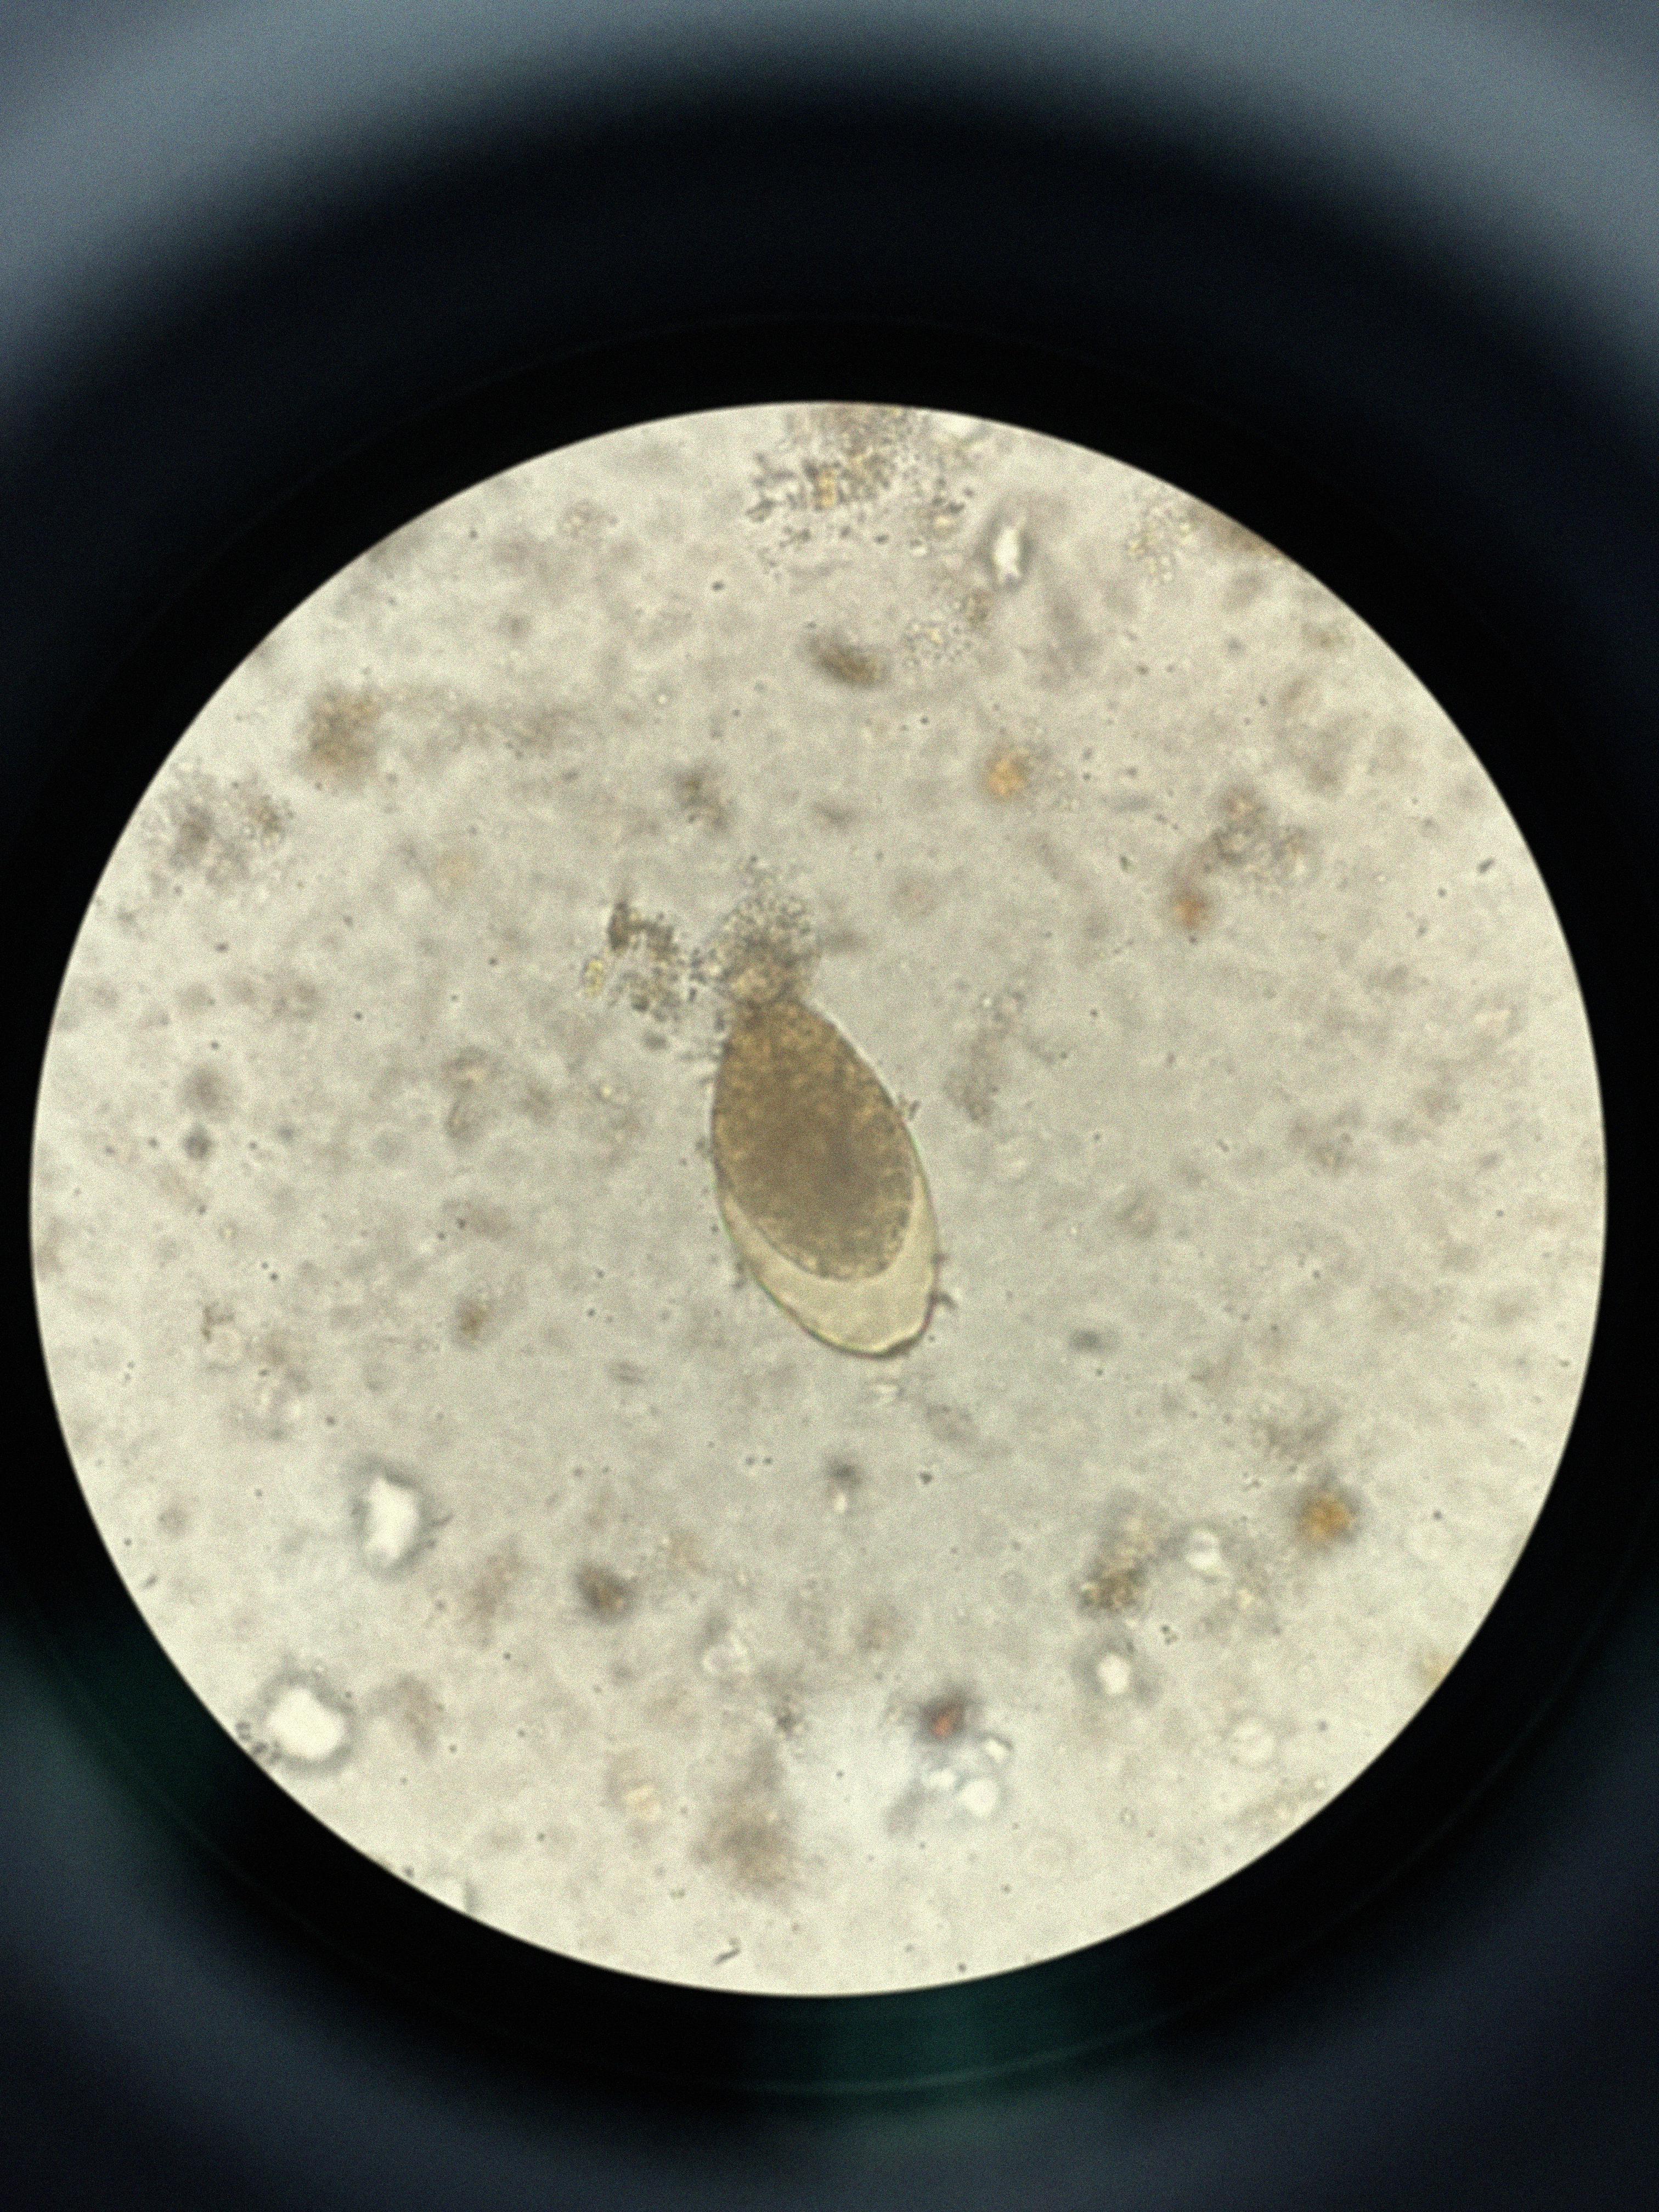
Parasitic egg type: Fasciolopsis buski